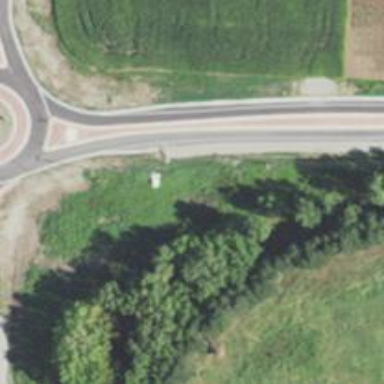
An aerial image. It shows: Secondary road.